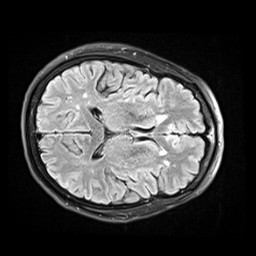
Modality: FLAIR
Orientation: axial
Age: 61
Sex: female
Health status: healthy
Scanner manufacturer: siemens
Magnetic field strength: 3 T
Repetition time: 9 s
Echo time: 0.088 s